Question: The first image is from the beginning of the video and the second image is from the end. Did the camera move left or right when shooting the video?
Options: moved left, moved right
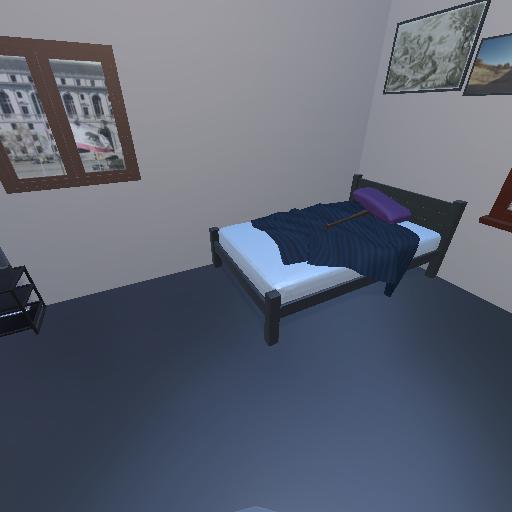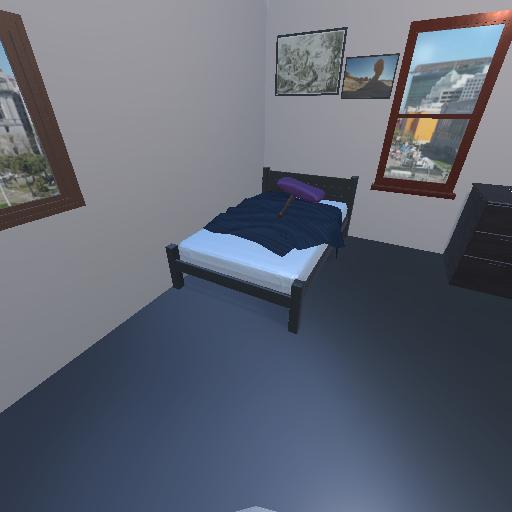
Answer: moved left